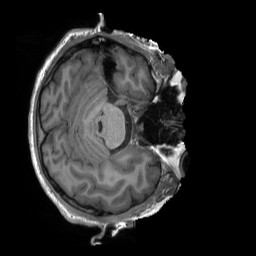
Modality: T1w
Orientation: axial
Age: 21
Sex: male
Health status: healthy
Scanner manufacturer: siemens
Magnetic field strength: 3 T
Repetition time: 2.3 s
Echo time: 0.00229 s